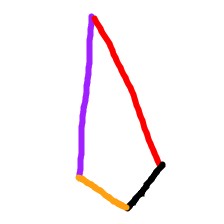
Shape: kite